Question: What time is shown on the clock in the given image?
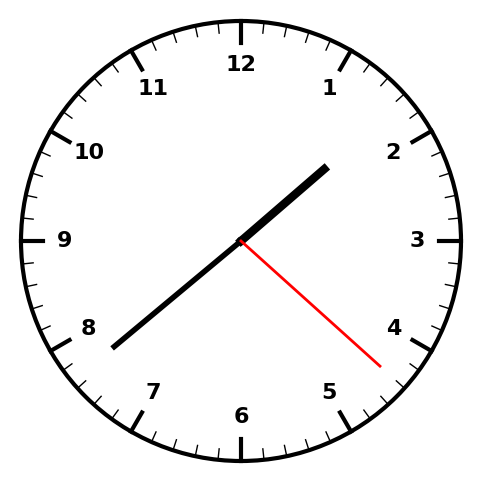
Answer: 01:38:22